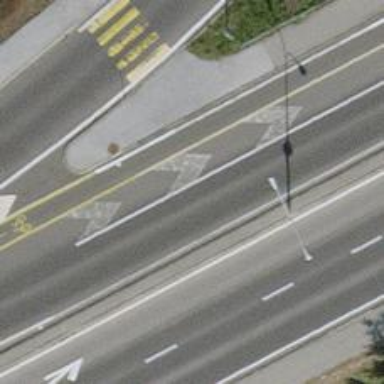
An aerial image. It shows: Primary highway with asphalt surface and designated cycle lane.